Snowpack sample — Loveland Pass, Silver Plume, Colorado, USA (1/12/25, 11:40 AM MST)
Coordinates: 39.66, -105.88
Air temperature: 7 °F
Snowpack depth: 140 cm
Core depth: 10 cm
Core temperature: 41 °F
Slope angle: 11°, slope face: 30°
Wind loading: high
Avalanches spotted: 2
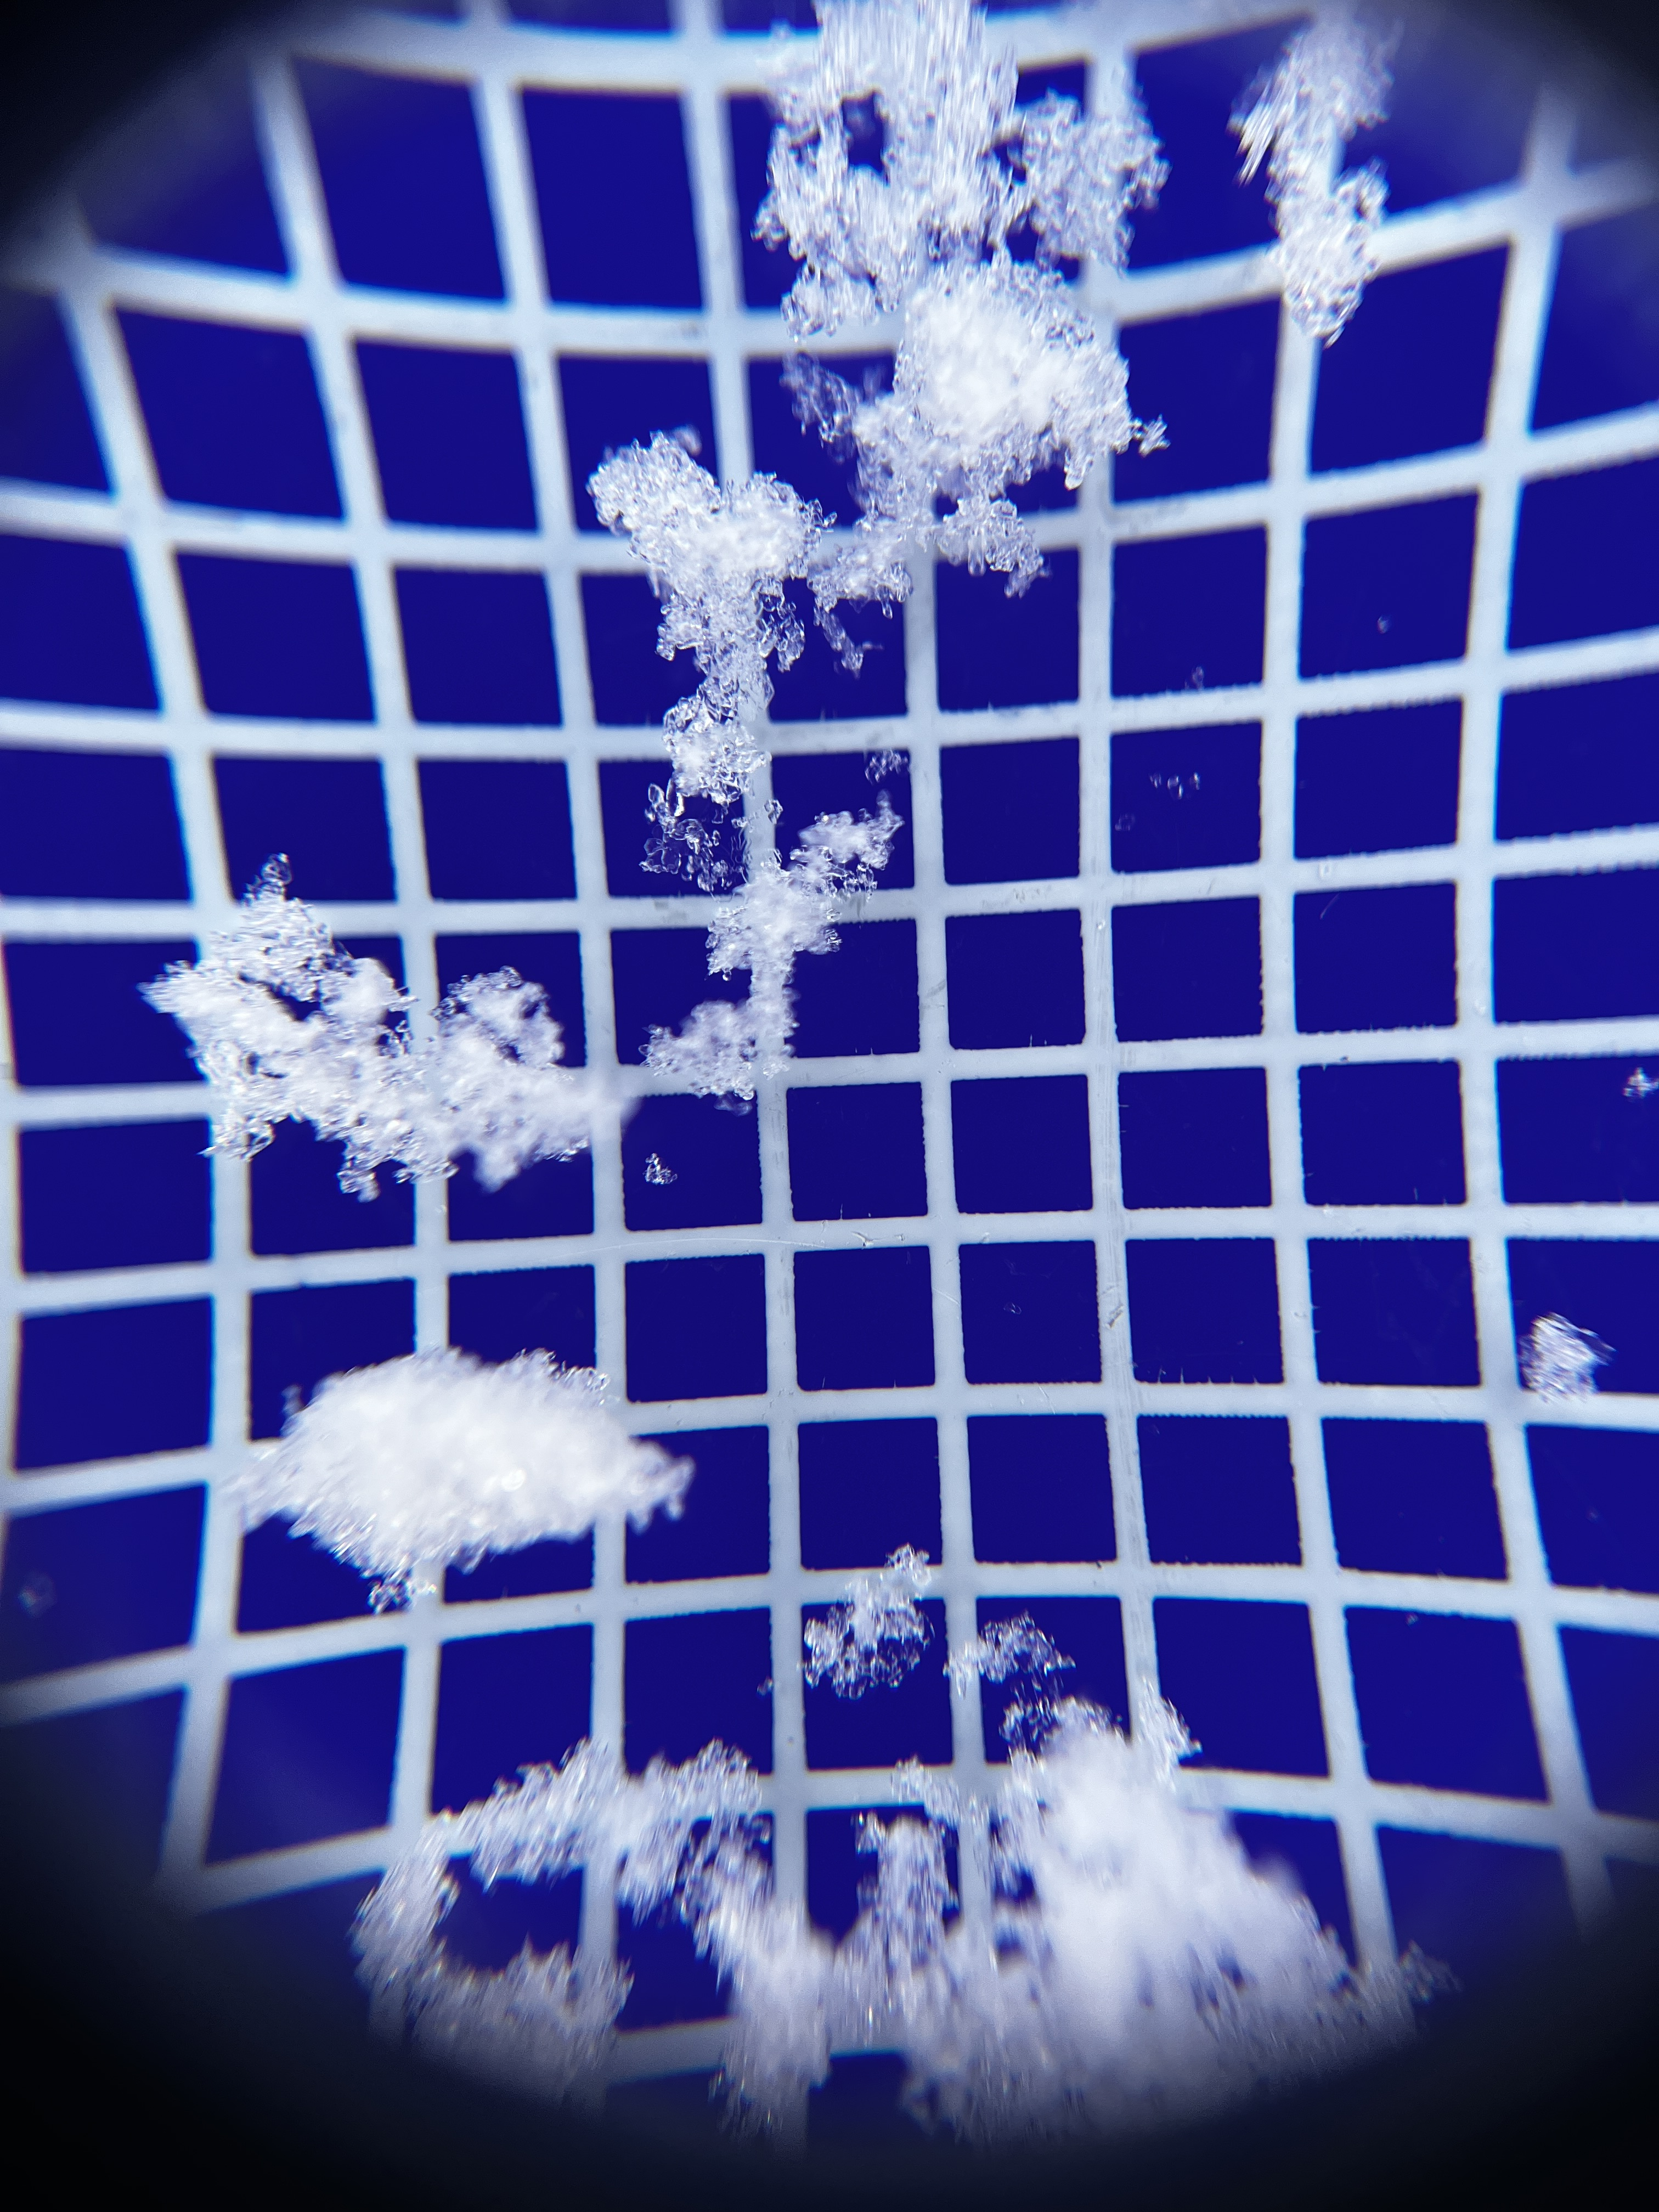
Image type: magnified_profile
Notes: Pilot using slightly modified coring method that took too large segment for snow profile picturing, advised not to use in higher level models. Two avalanche on south face nearby, partially cloudy with light snow in the last 24 hours. Lots of wind loading on eastern features.